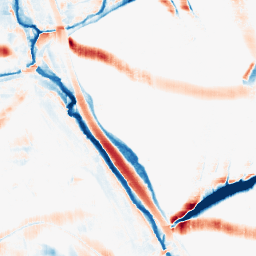
Category: morphological
Decomposition family: morphological_square
Decomposition parameters: operation: average
size: 20
Upsampling method: sinc_hamming
Upsampling parameters: scale: 8
kernel_size: 16
Upsampling scale: 8